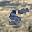
Label: 5